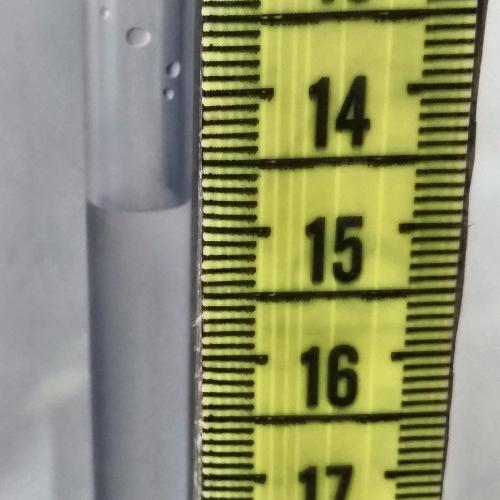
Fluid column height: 14.8 cm